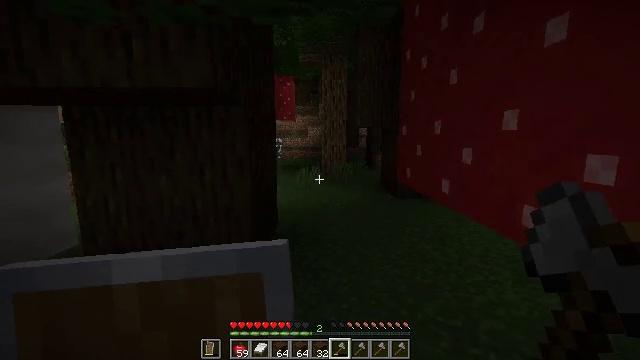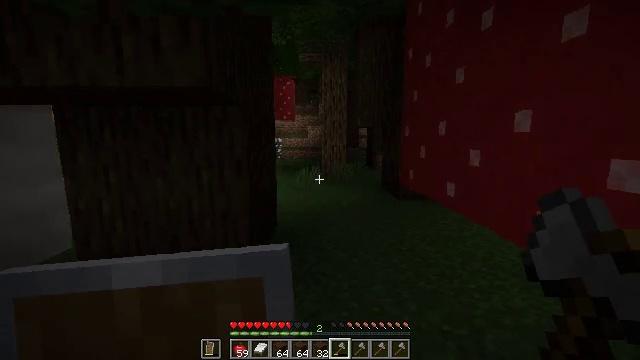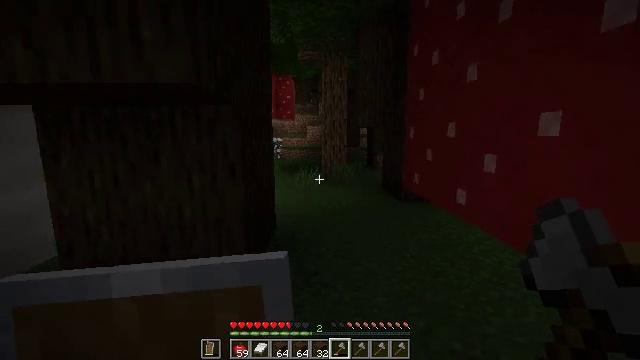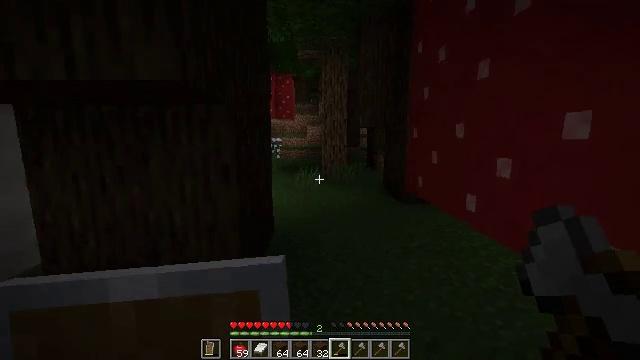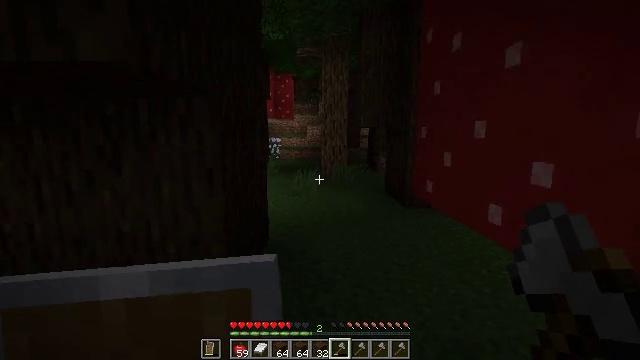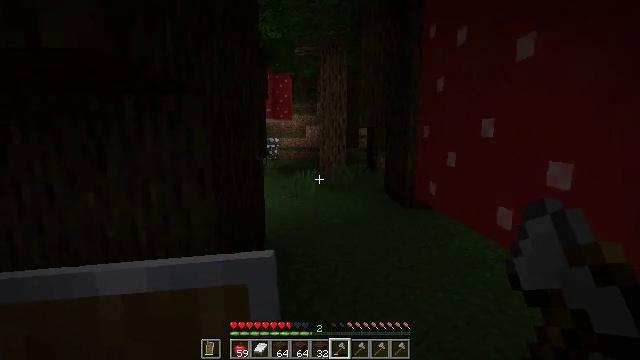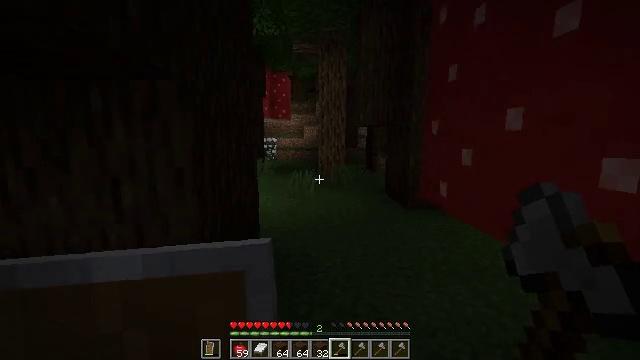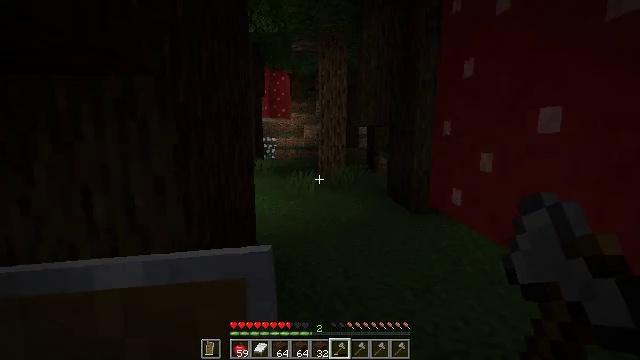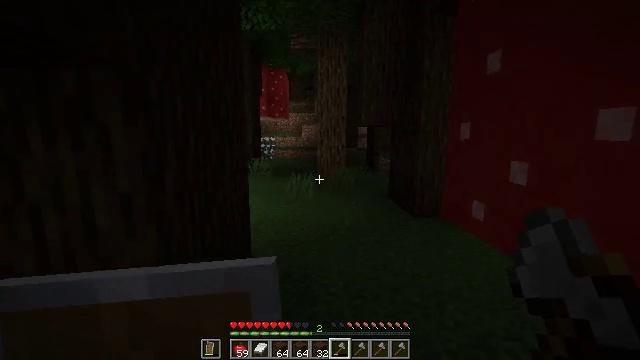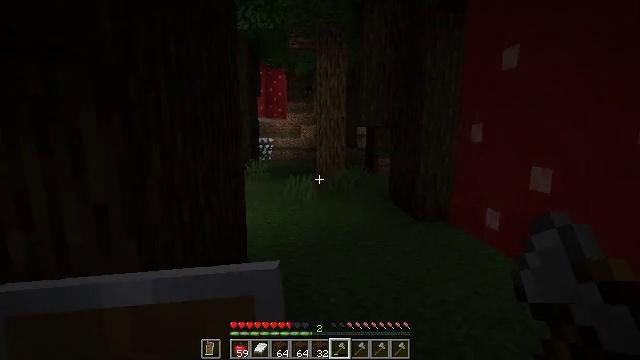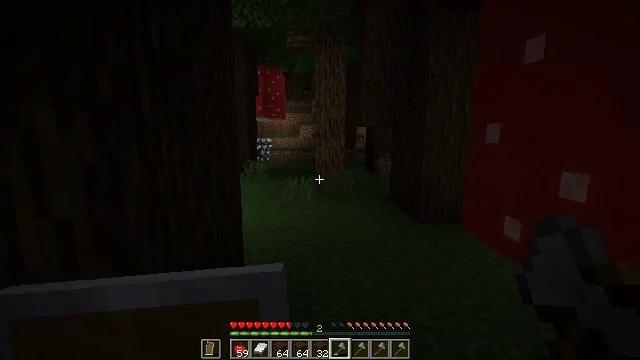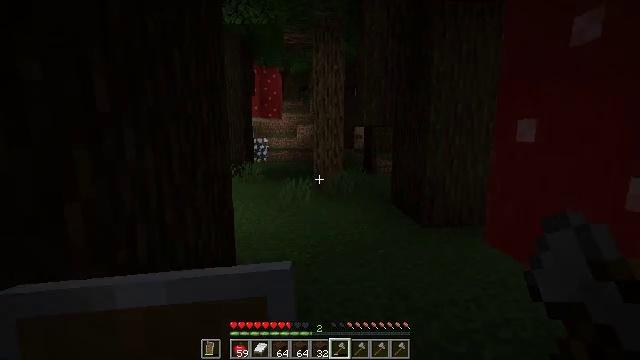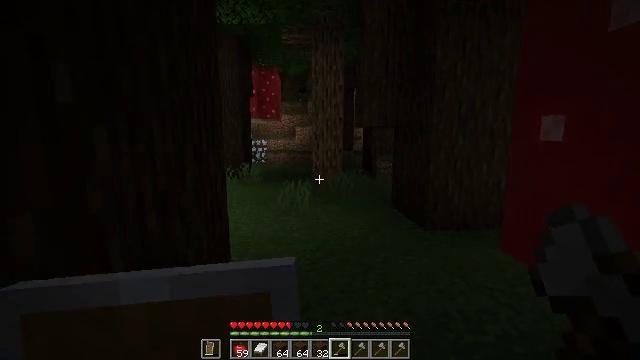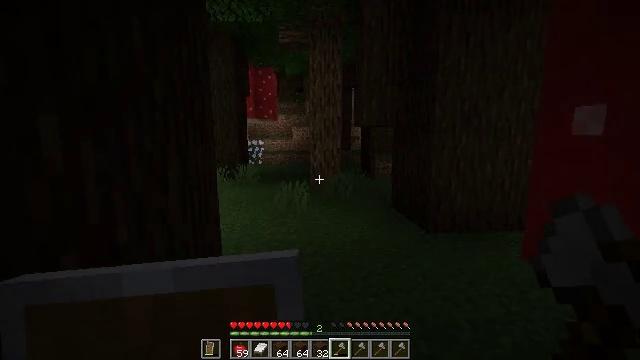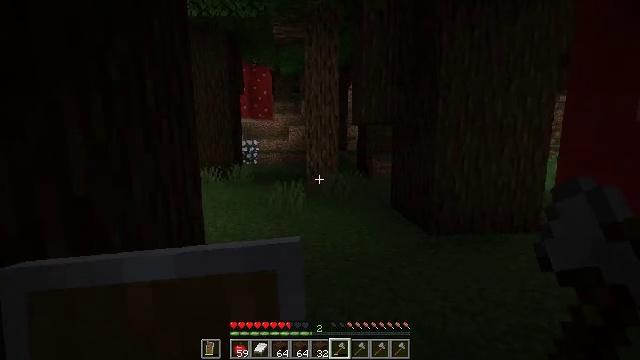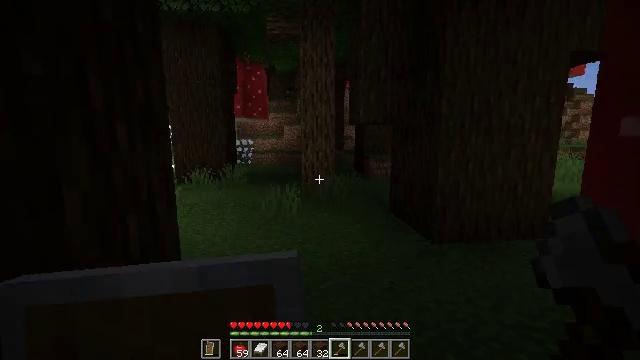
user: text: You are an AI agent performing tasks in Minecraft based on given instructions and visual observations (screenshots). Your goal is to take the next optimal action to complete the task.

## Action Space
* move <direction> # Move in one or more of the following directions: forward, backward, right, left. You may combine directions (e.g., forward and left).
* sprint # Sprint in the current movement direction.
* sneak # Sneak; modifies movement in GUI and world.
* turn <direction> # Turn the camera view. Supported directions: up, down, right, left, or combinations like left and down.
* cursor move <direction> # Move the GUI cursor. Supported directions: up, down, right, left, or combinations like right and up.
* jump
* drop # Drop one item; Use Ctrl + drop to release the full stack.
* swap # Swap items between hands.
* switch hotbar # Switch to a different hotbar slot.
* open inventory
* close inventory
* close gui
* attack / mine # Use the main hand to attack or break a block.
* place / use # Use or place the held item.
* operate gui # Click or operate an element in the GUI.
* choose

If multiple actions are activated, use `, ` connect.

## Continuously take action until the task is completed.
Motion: motion action
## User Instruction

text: Break the birch log in the forest.
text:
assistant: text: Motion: move forward
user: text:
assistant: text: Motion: move forward
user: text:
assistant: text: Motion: move forward
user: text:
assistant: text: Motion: move forward
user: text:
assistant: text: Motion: move forward
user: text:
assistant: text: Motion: move forward
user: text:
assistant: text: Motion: move forward
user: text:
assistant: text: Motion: move forward
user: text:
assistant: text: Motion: move forward
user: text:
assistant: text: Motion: move forward
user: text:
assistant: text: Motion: move forward
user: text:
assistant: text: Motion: move forward
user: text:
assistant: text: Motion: move forward
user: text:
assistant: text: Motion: move forward
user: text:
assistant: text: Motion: move forward
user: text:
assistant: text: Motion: move forward, turn right
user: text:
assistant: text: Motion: move forward, turn right
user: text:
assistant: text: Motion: move forward, turn right and down
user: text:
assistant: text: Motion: move forward, turn right
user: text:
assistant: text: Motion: move forward, turn right
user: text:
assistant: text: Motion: move forward, turn right
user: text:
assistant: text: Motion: move forward, turn right
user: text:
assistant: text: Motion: move forward, turn right
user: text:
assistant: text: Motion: move forward
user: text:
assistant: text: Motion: move forward
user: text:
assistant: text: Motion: move forward
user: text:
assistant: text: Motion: move forward
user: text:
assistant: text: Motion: move forward
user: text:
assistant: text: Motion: move forward
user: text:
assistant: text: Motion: move forward